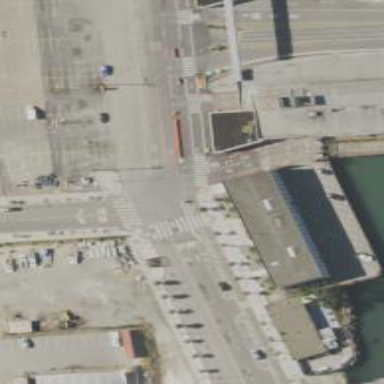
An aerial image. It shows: Uncontrolled zebra crossing.